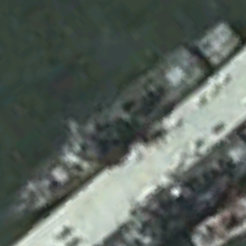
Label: destroyer